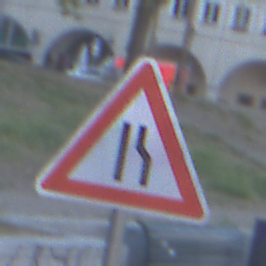
Verkehrszeichen: EinseitigVerengteFahrbahnRechts
Umgebung: Outdoor, Urban
Tageszeit: SunriseSunset
Wetter: Clear
Licht: Natural
Jahreszeit: NotSpecified
Kontrast: LowContrast